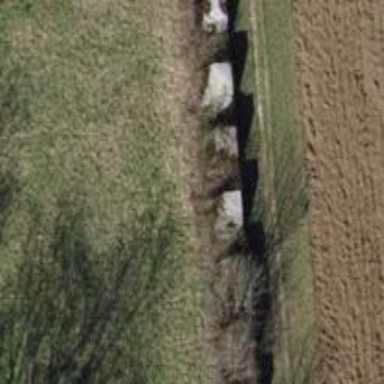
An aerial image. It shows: Block barrier.